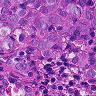
Metastatic tissue present: yes